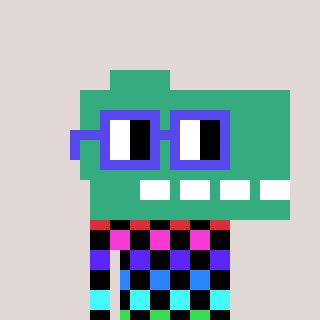
a pixel art character with square blue glasses, a dino-shaped head and a rust-colored body on a warm background